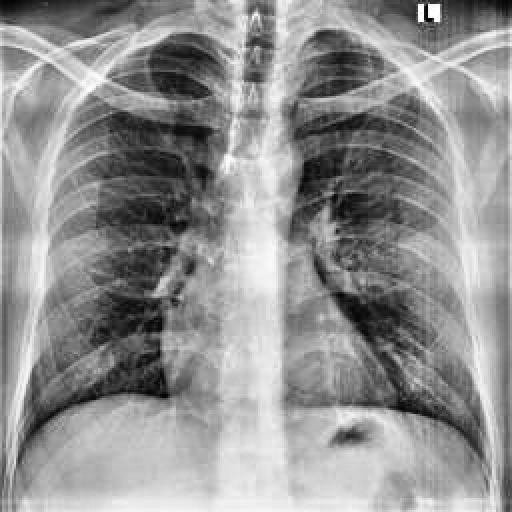
Finding: NORMAL